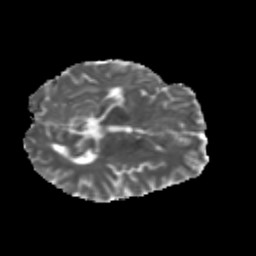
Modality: MD
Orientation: axial
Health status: ill
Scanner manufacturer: siemens
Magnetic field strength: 3 T
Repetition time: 6.7 s
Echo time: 0.1 s